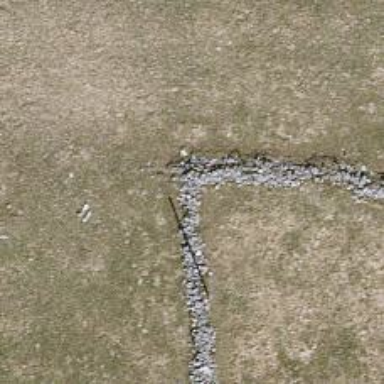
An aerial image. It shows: Wall barrier.